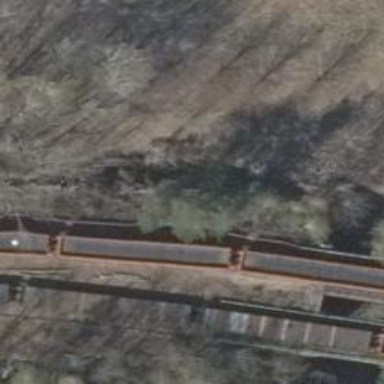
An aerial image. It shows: Railway yard in service.